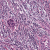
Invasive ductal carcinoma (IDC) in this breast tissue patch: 1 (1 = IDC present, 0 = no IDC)